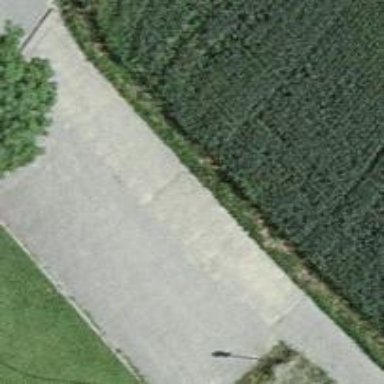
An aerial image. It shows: Asphalt track with grade1 surface.